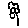
Label: flower